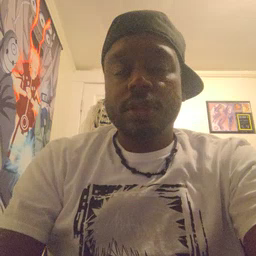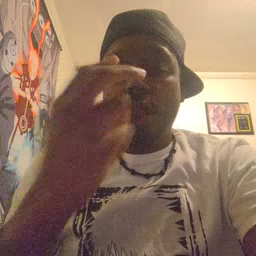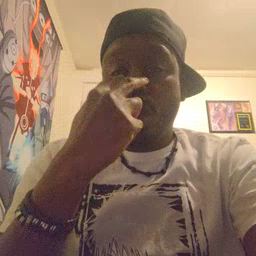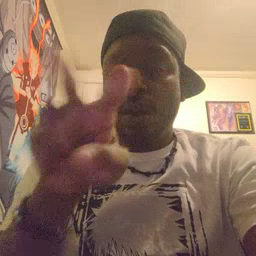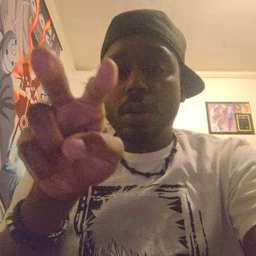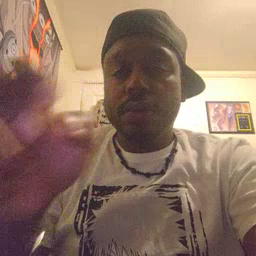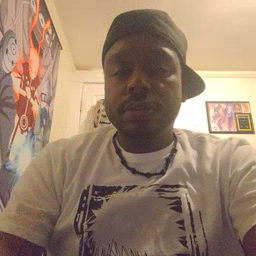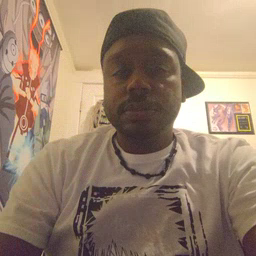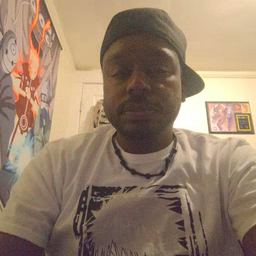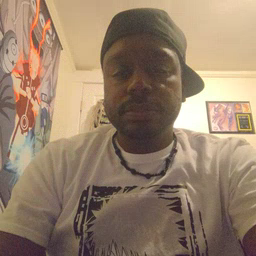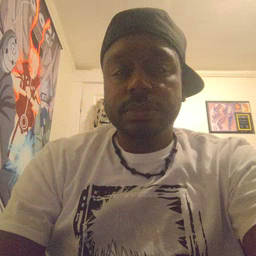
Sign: look